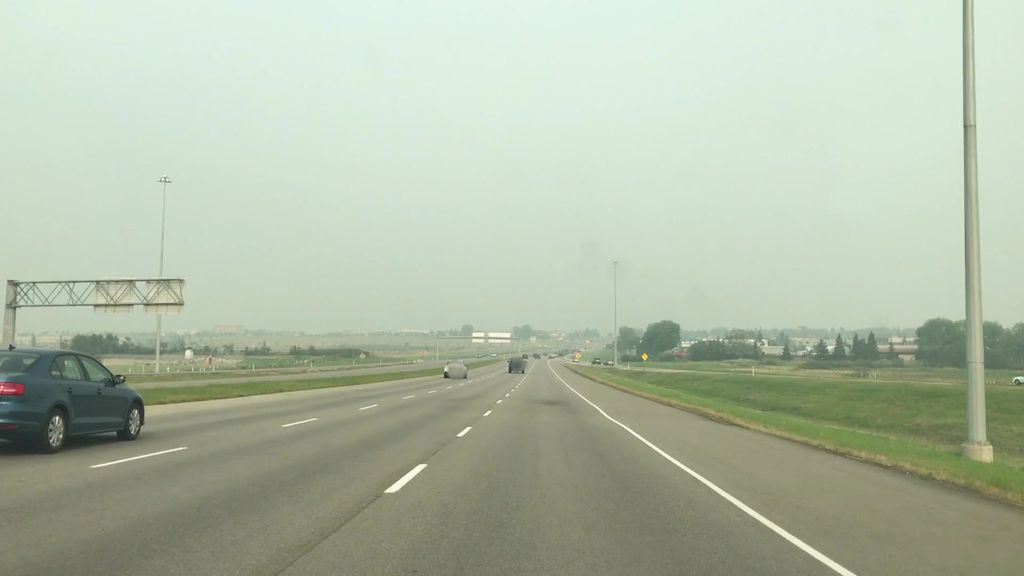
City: edmonton